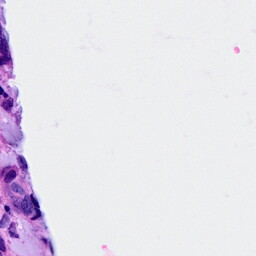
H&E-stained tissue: Breast